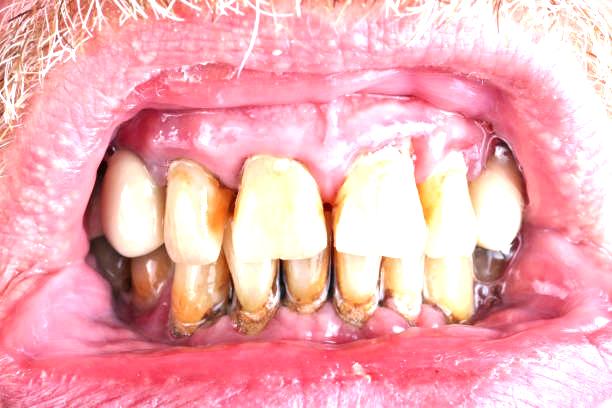
Condition: Calculus